Question: I've analyzed my project:
and this is the result:

what means and how can I solve this?
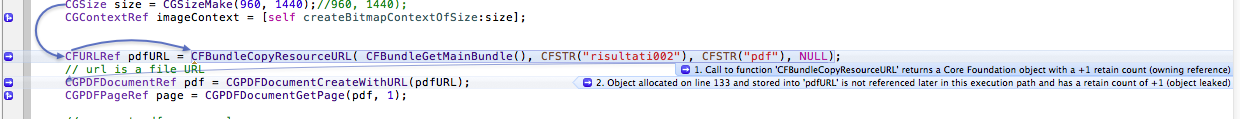
Answer: You should release 'pdfURL' after you have used it to create 'pdf'.
Try...
'''
CGPDFDocumentRef pdf = CGPDFDocumentCreateWithURL(pdfURL);
CFRelease(pdfURL);
'''